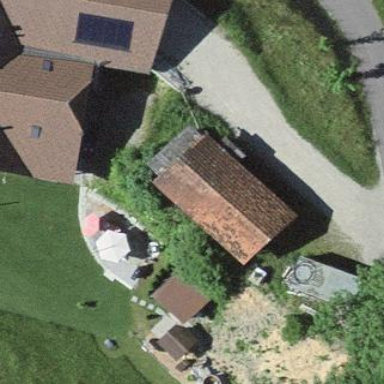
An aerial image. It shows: Rural barn.